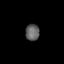
Tissue: skin
Cell type: Others
Senescence score: 0.2264
Nuclear area (px): 227
Mean DAPI intensity: 95.722